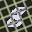
Label: 8